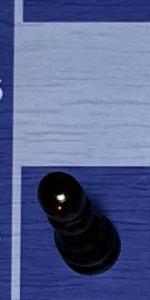
Label: Pawn_Black